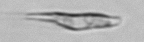
Label: Euglena